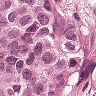
Metastatic tissue present: yes